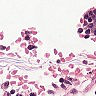
Metastatic tissue present: no